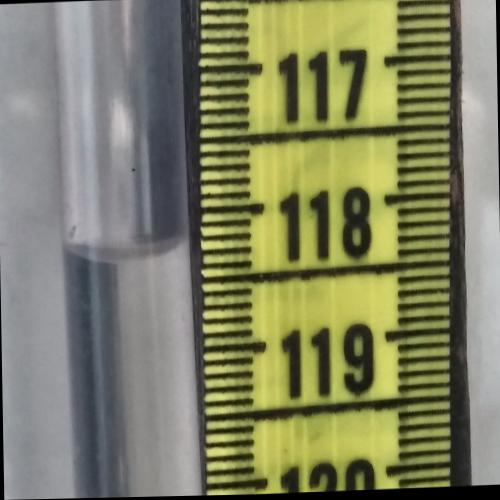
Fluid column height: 118.3 cm